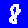
Digit: 8